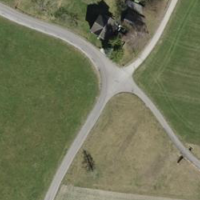
EUNIS habitat code: 52
Species observed at this site:
Falco tinnunculus
Plantago media